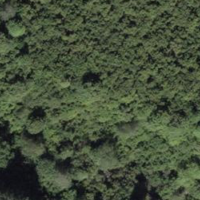
EUNIS habitat code: 41
Species observed at this site:
Corylus avellana